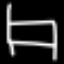
Label: bed